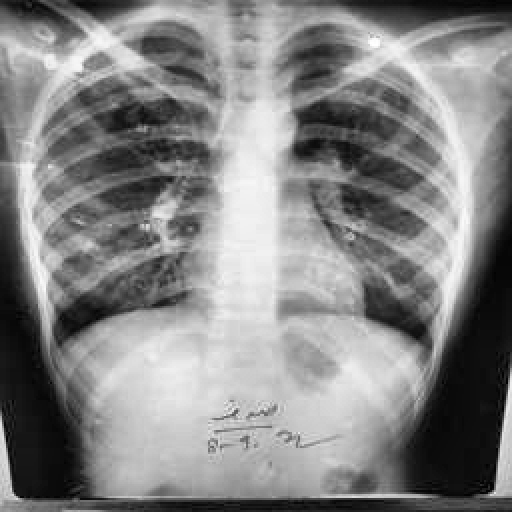
Finding: TUBERCULOSIS